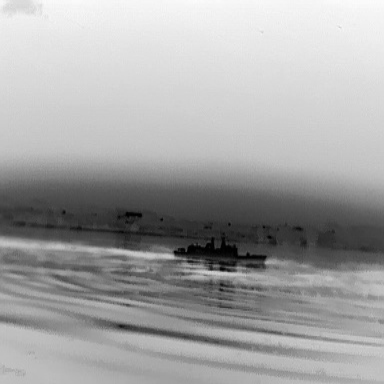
There is a warship in the infrared image.